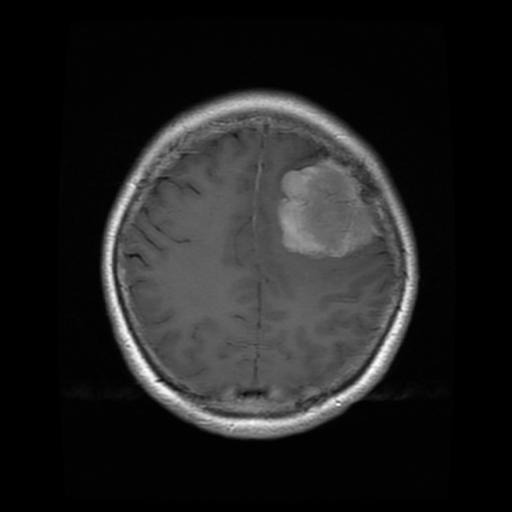
Label: meningioma